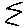
Label: zigzag